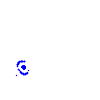
Particle: electron